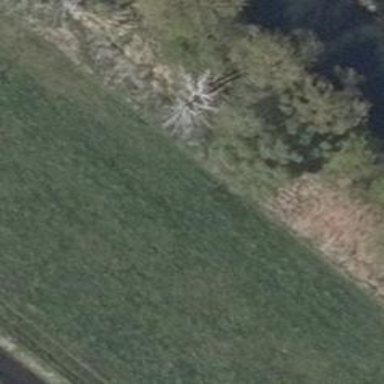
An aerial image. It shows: Grassy surface.